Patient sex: M
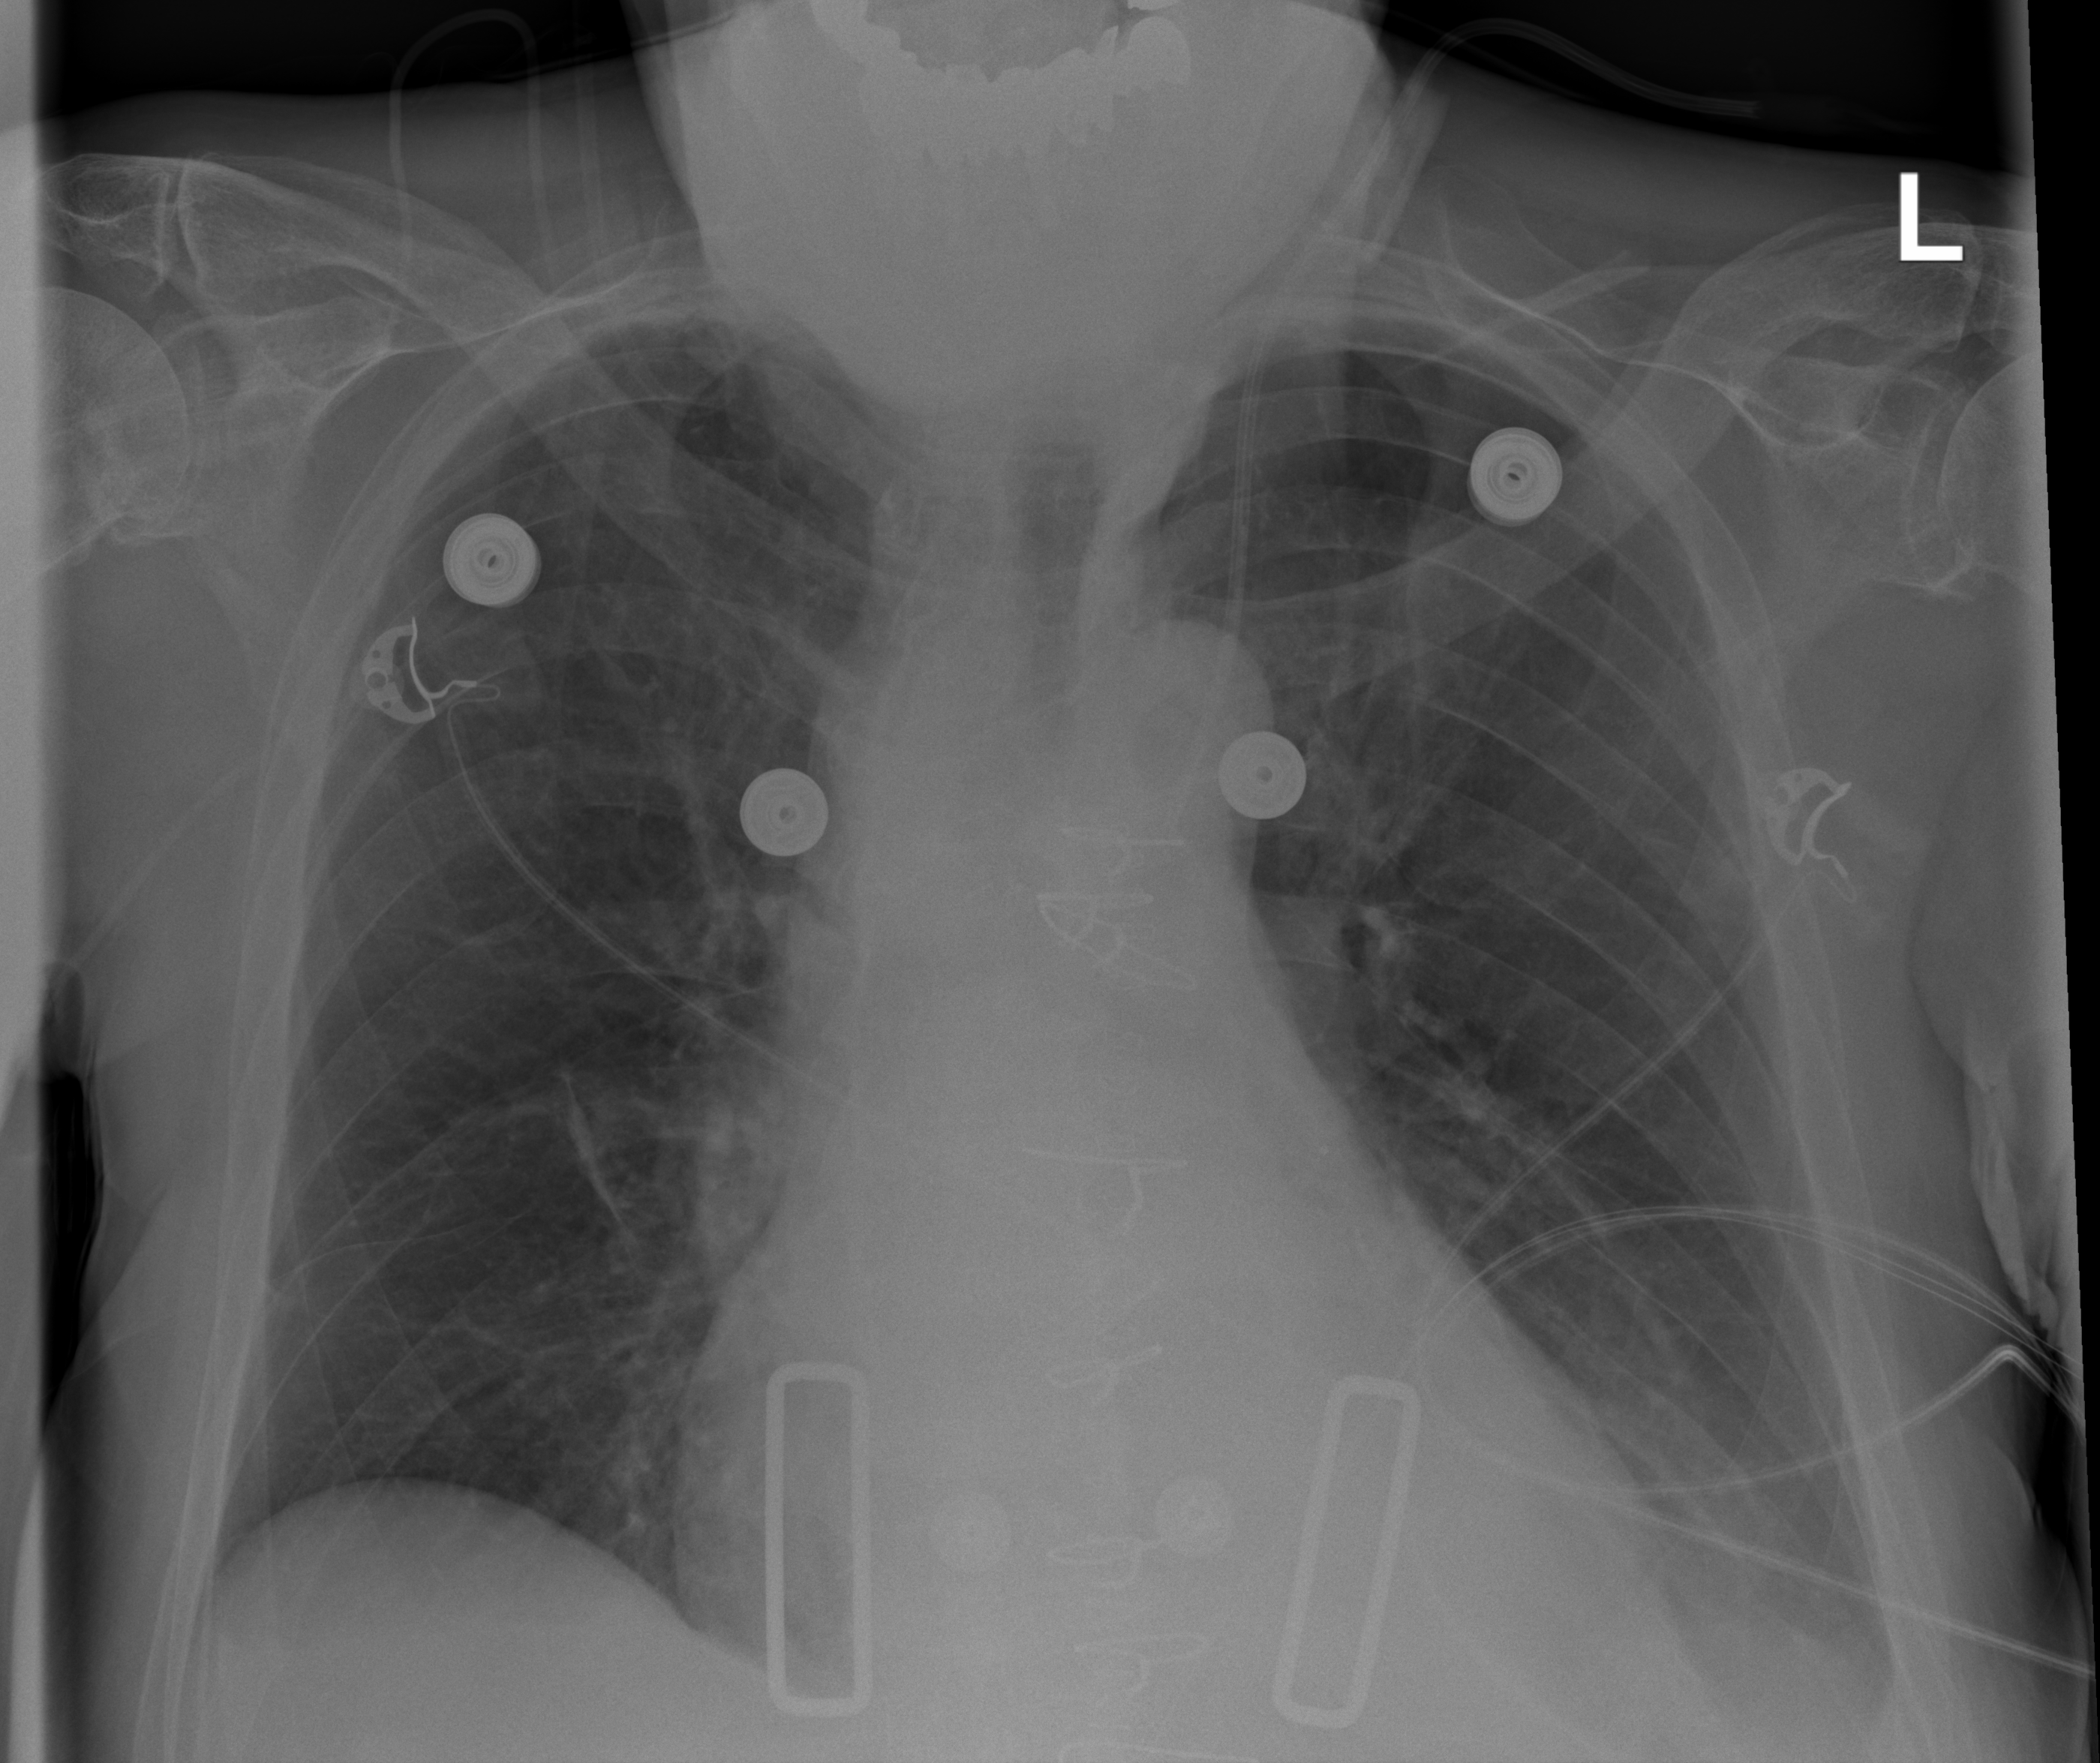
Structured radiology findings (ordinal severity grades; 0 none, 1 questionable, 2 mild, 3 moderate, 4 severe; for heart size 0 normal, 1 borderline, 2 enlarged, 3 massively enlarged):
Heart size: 2
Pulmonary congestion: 0
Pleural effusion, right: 0
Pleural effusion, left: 2
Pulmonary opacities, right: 2
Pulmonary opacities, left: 0
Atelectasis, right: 2
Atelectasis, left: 2